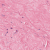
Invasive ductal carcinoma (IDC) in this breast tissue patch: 0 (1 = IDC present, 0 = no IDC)